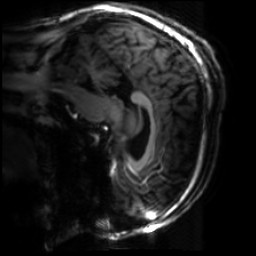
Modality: T1w
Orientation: sagittal
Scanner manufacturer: siemens
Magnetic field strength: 6.98 T
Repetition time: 2.6 s
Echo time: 0.00291 s